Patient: sex M, age 29
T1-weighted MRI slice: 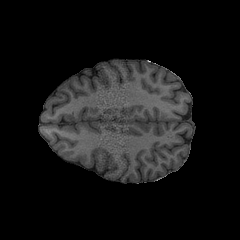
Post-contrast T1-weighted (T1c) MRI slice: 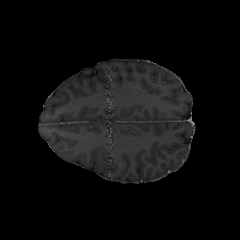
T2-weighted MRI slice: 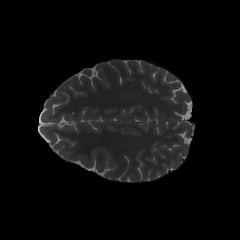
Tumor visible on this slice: no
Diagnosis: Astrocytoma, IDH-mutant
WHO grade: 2